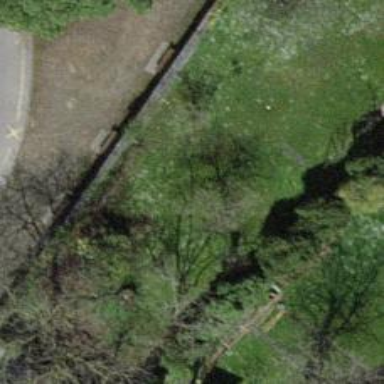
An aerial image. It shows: Garden with deciduous broadleaved trees.